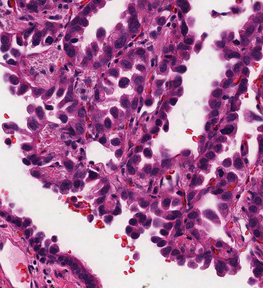
Tumor epithelial tissue: yes
Tumor-associated stroma tissue: yes
Normal tissue: no